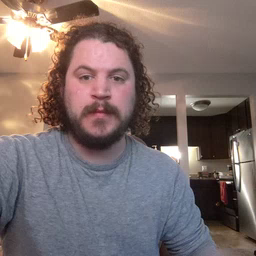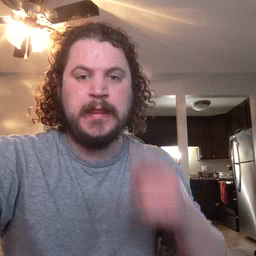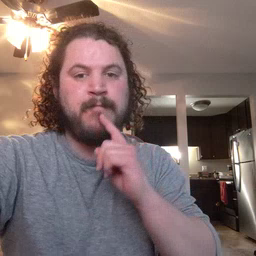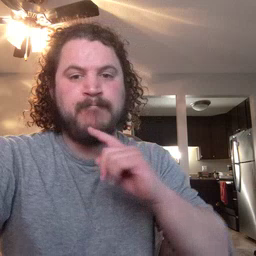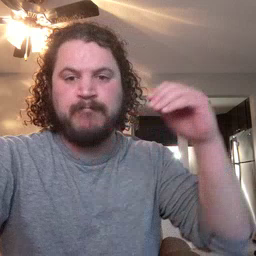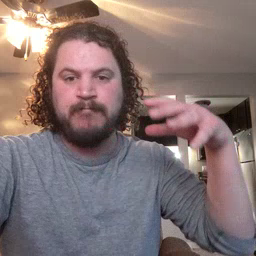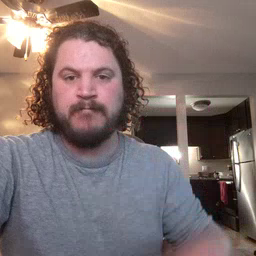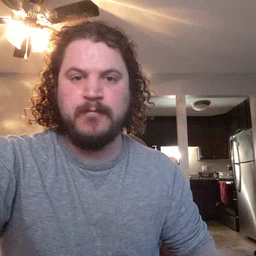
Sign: lamp